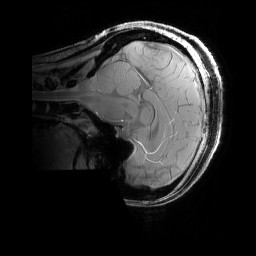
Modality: PDw
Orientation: sagittal
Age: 24
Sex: female
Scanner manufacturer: siemens
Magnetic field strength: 6.98 T
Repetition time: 1.78 s
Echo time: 0.00386 s